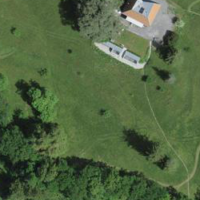
EUNIS habitat code: 55
Species observed at this site:
Anthericum ramosum